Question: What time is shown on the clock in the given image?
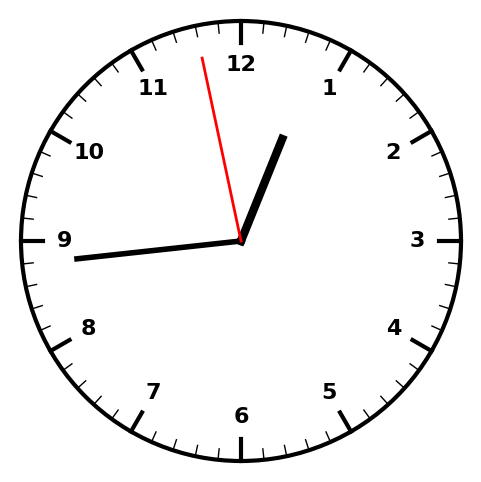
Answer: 12:43:58